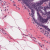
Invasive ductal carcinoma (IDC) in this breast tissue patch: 0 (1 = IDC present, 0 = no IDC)